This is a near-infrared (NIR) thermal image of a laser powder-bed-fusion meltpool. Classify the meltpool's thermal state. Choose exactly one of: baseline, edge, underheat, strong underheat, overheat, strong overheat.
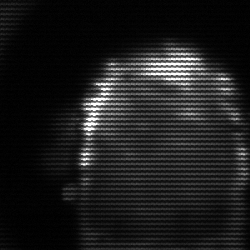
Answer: baseline